Field crop: maize
Growth stage: 2
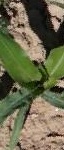
Species: maize